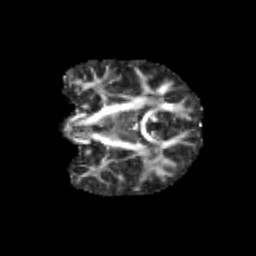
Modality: FA
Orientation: coronal
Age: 9
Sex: male
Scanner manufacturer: siemens
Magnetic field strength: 3 T
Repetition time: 3.8 s
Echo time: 0.07 s